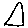
Label: triangle